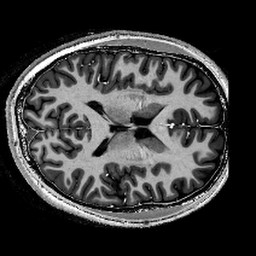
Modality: T1w
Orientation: axial
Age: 21
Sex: male
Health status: healthy
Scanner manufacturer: siemens
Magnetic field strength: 9.4 T
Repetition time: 6 s
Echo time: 0.003 s